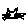
Label: cat